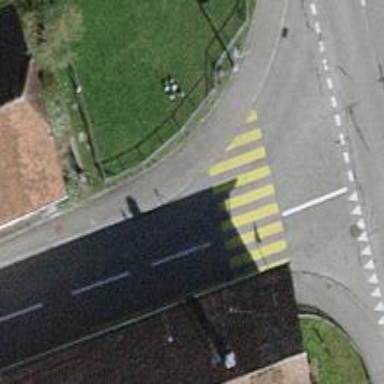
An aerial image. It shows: Uncontrolled zebra crossing with notable zebra markings.